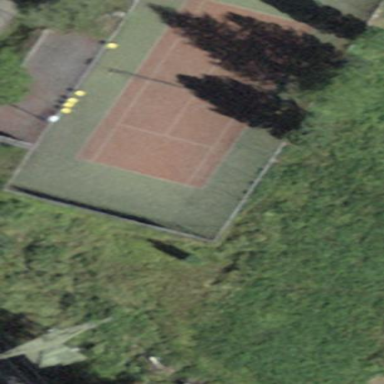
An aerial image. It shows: Tennis court in leisure pitch.